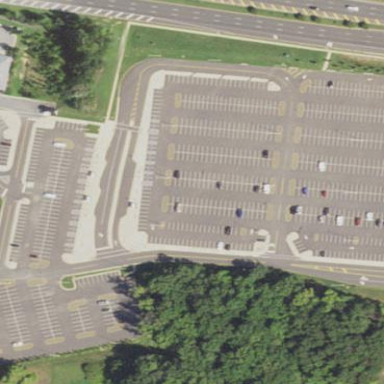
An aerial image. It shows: Parking lot with asphalt surface designed for park and ride facility.